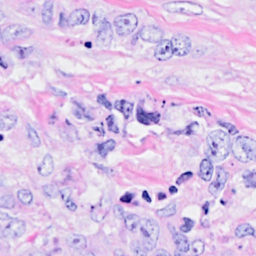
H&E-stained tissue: Breast